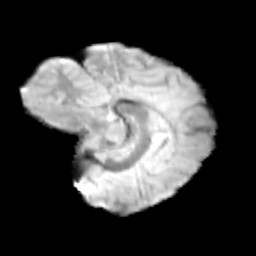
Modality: T2w
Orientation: sagittal
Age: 11
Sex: male
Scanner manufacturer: siemens
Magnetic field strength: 3 T
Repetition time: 3.8 s
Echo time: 0.07 s